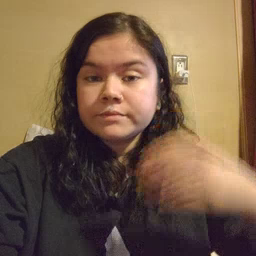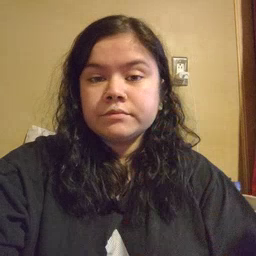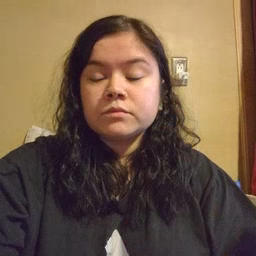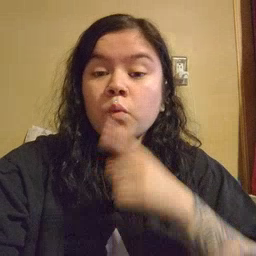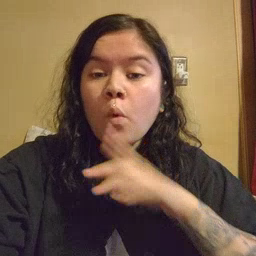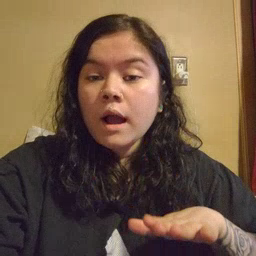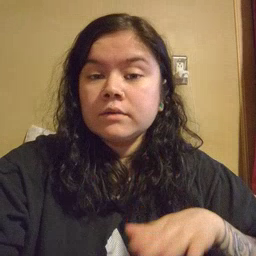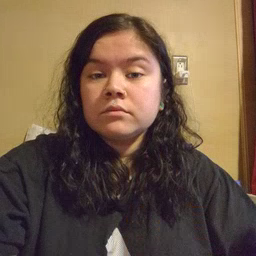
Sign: quiet